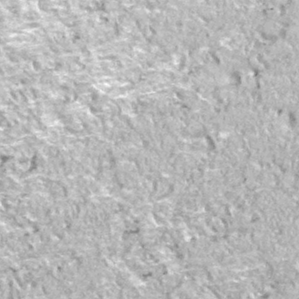
Label: frost